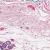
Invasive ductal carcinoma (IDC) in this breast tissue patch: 0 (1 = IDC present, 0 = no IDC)